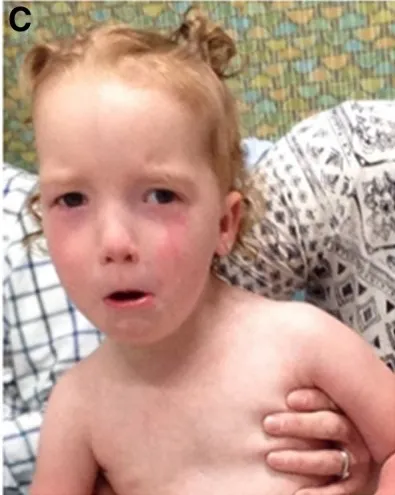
Clinical presentation of the patient.30 months The physical features observed in the patient at these visits included: scaphocephaly, telecanthus, retrognathia, and a few additional dysmorphic features.
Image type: medical_photograph (skin_photograph)